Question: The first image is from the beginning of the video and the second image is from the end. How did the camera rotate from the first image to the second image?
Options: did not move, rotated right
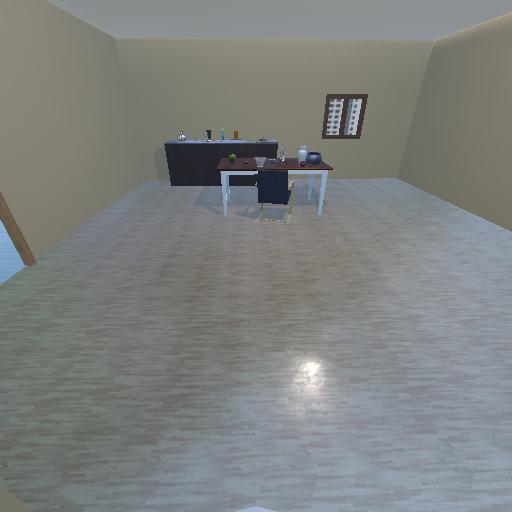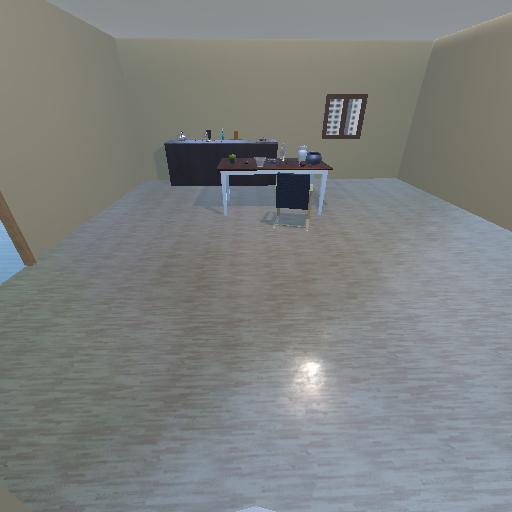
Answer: did not move